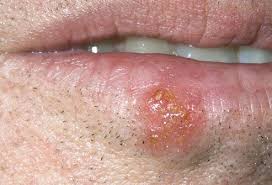
Condition: Mouth Ulcer